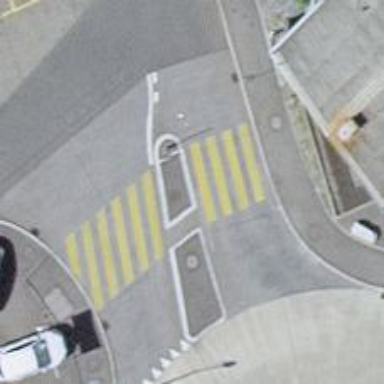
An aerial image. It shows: Uncontrolled zebra crossing with notable zebra markings.